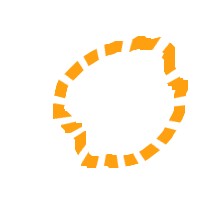
Shape: circle